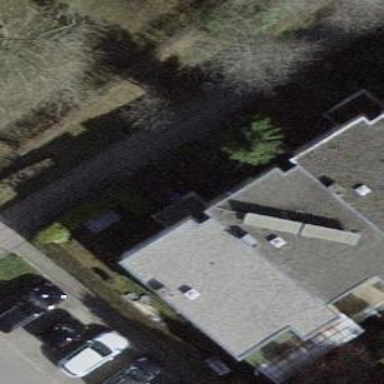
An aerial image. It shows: Terrace building.